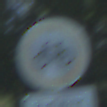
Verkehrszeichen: VerbotRadverkehr
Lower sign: HinweisDurchVerbaleAngabe3
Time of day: Midday
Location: Outdoor (Nature)
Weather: Clear
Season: Summer
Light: Natural